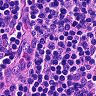
Metastatic tissue present: no